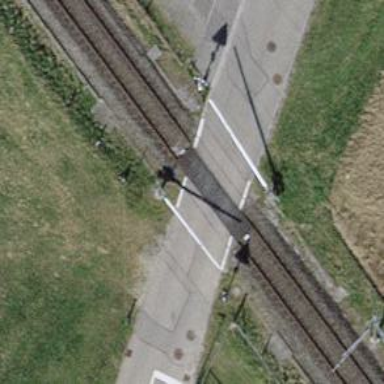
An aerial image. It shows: Railway level crossing.